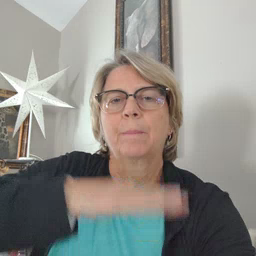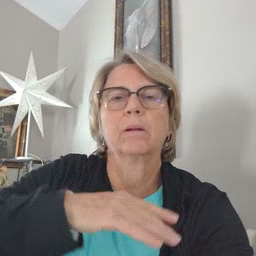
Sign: table